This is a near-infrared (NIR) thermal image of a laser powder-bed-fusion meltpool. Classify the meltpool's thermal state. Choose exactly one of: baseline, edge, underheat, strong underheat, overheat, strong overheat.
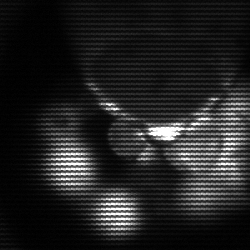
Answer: edge